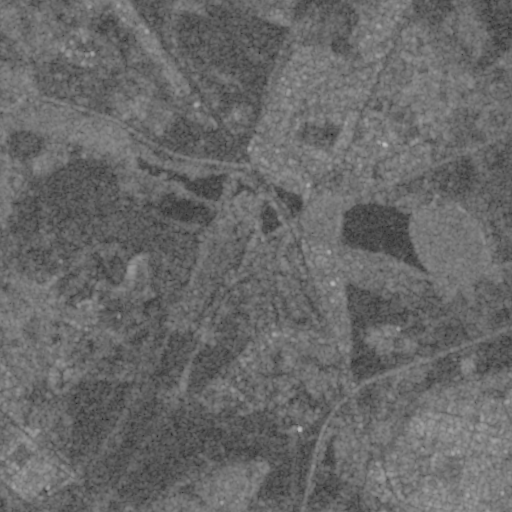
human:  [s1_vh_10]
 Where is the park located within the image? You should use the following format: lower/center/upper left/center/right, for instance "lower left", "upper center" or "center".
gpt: The park is located in the center of the image.
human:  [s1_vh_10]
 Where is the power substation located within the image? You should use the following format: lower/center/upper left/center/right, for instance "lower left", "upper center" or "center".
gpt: The power substation is located in the lower right of the image.
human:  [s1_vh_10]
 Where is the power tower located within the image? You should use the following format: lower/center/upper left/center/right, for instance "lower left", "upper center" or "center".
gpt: There is no power tower in the image.

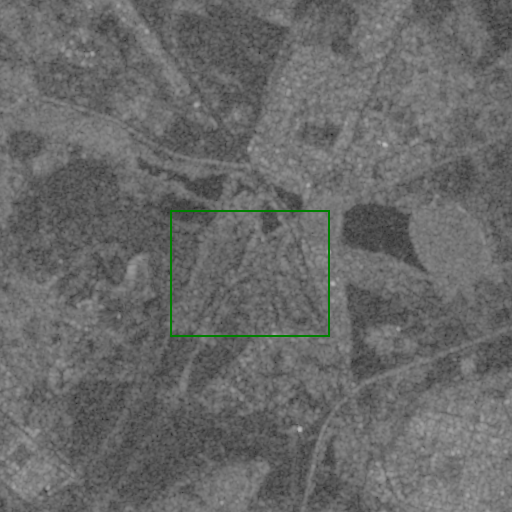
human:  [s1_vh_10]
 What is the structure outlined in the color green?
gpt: The structure outlined in green is a park.
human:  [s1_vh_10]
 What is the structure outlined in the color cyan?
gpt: There is no cyan outline.